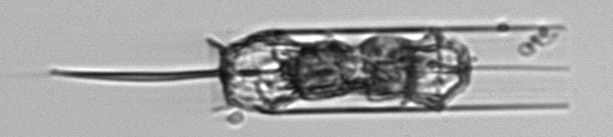
Label: Ditylum_brightwellii